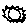
Label: sun